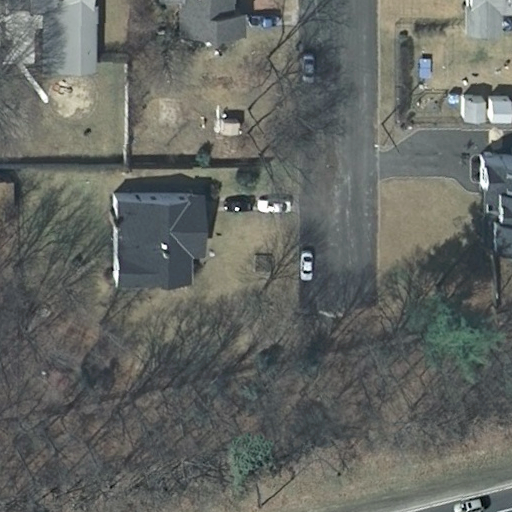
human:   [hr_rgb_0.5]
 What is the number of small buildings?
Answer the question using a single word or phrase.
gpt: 3

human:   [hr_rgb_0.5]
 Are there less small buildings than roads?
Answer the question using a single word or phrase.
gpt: no

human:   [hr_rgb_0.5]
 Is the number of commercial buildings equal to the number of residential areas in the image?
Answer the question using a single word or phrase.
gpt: no

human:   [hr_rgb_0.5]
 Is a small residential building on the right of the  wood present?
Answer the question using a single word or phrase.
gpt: no

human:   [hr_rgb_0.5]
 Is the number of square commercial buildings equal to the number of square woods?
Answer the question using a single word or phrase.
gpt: yes

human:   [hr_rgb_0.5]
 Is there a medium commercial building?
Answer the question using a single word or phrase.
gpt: no

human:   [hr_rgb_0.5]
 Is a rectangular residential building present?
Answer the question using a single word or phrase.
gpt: yes

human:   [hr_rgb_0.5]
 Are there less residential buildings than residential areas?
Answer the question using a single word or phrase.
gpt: no

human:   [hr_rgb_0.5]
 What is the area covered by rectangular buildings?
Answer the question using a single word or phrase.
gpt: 171m2

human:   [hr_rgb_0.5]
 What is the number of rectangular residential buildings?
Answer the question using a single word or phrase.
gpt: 2

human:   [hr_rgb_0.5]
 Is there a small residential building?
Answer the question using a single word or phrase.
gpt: yes

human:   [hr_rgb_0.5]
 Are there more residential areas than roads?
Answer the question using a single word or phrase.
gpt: no

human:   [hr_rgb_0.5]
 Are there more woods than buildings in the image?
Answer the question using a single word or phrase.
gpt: no

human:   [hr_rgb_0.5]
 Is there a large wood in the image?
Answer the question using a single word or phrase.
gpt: yes

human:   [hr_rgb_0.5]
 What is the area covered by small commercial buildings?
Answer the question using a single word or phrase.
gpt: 0m2

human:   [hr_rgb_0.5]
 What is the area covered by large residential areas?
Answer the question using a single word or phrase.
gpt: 10599m2

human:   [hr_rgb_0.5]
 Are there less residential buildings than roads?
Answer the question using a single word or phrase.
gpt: no

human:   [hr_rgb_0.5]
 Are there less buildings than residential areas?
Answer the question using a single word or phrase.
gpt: no

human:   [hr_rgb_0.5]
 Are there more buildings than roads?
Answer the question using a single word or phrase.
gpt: yes

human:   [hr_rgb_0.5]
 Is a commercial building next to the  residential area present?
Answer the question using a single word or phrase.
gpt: no

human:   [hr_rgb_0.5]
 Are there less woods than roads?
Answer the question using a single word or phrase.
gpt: no

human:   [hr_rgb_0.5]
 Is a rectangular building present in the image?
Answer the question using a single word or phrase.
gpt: yes

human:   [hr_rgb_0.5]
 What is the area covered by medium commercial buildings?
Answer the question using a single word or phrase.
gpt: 0m2

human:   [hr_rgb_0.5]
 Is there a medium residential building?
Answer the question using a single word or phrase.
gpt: yes

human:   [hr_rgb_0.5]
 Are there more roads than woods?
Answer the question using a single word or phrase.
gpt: no

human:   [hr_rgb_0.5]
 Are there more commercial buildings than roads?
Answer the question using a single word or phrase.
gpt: no

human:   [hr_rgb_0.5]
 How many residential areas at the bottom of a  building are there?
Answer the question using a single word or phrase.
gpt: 1

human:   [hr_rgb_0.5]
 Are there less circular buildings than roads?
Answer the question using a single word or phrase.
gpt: yes

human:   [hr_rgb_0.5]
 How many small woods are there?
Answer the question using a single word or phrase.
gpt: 0

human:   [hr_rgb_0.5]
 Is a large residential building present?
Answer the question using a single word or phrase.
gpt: no

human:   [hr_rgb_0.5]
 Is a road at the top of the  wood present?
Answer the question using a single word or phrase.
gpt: no

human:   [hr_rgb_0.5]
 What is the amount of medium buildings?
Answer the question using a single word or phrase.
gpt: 3

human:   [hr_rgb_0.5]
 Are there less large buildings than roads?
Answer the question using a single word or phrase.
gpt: yes

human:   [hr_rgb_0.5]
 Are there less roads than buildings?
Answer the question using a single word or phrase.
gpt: yes

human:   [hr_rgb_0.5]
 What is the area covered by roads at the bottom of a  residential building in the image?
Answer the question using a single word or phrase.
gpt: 0m2

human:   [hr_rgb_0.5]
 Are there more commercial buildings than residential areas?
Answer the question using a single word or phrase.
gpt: no